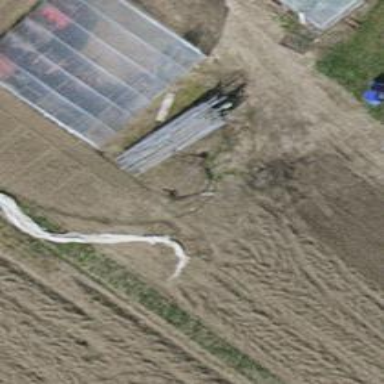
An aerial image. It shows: Greenhouse.